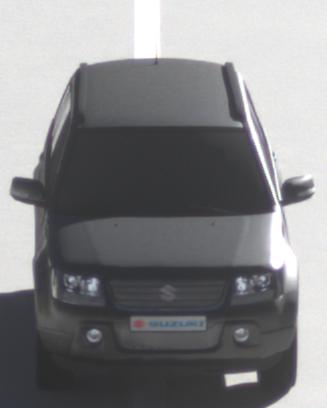
Make: Suzuki
Model: Grand Vitara
Detailed model: Gen. 1 JT
Model produced from: 2009
Model produced until: 2012
Doors: 5
Color: gray
Road condition: dry road
Daytime: morning or afternoon
Contrast: high contrast